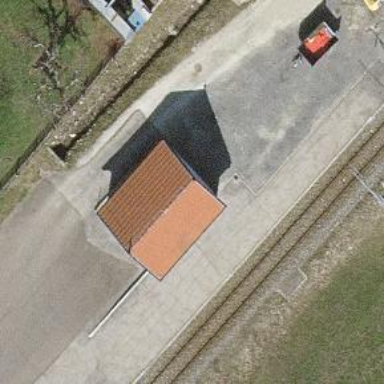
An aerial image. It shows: Railway halt.